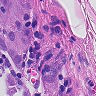
Metastatic tissue present: yes